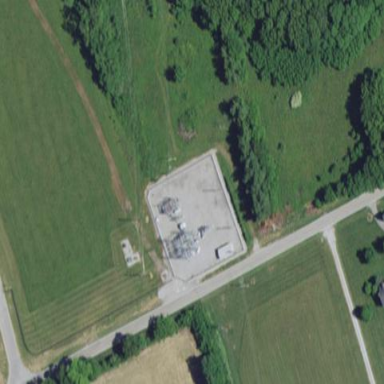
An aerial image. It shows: Power substation.